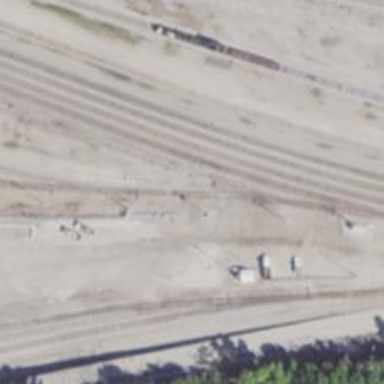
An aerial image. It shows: Railway level crossing.